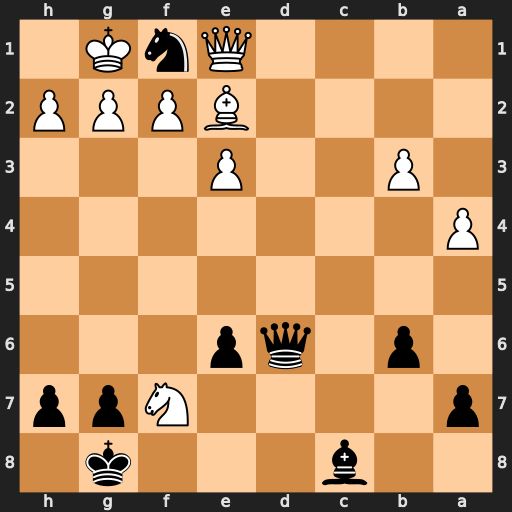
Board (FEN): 2b3k1/p4Npp/1p1qp3/8/P7/1P2P3/4BPPP/4QnK1
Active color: b
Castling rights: -
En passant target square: -
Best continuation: Qxh2+ Kxf1 Qh1#